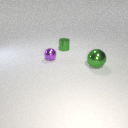
small purple metal sphere to the left of large green metal sphere